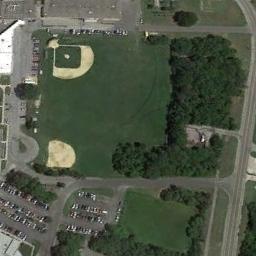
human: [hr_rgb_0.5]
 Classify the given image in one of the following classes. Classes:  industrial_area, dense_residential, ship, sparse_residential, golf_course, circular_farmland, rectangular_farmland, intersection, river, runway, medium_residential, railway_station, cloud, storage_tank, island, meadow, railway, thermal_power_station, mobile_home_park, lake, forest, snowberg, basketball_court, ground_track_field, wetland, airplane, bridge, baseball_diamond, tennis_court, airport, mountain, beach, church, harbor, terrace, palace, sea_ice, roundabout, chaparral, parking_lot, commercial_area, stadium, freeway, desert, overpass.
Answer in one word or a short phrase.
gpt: baseball_diamond